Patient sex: M
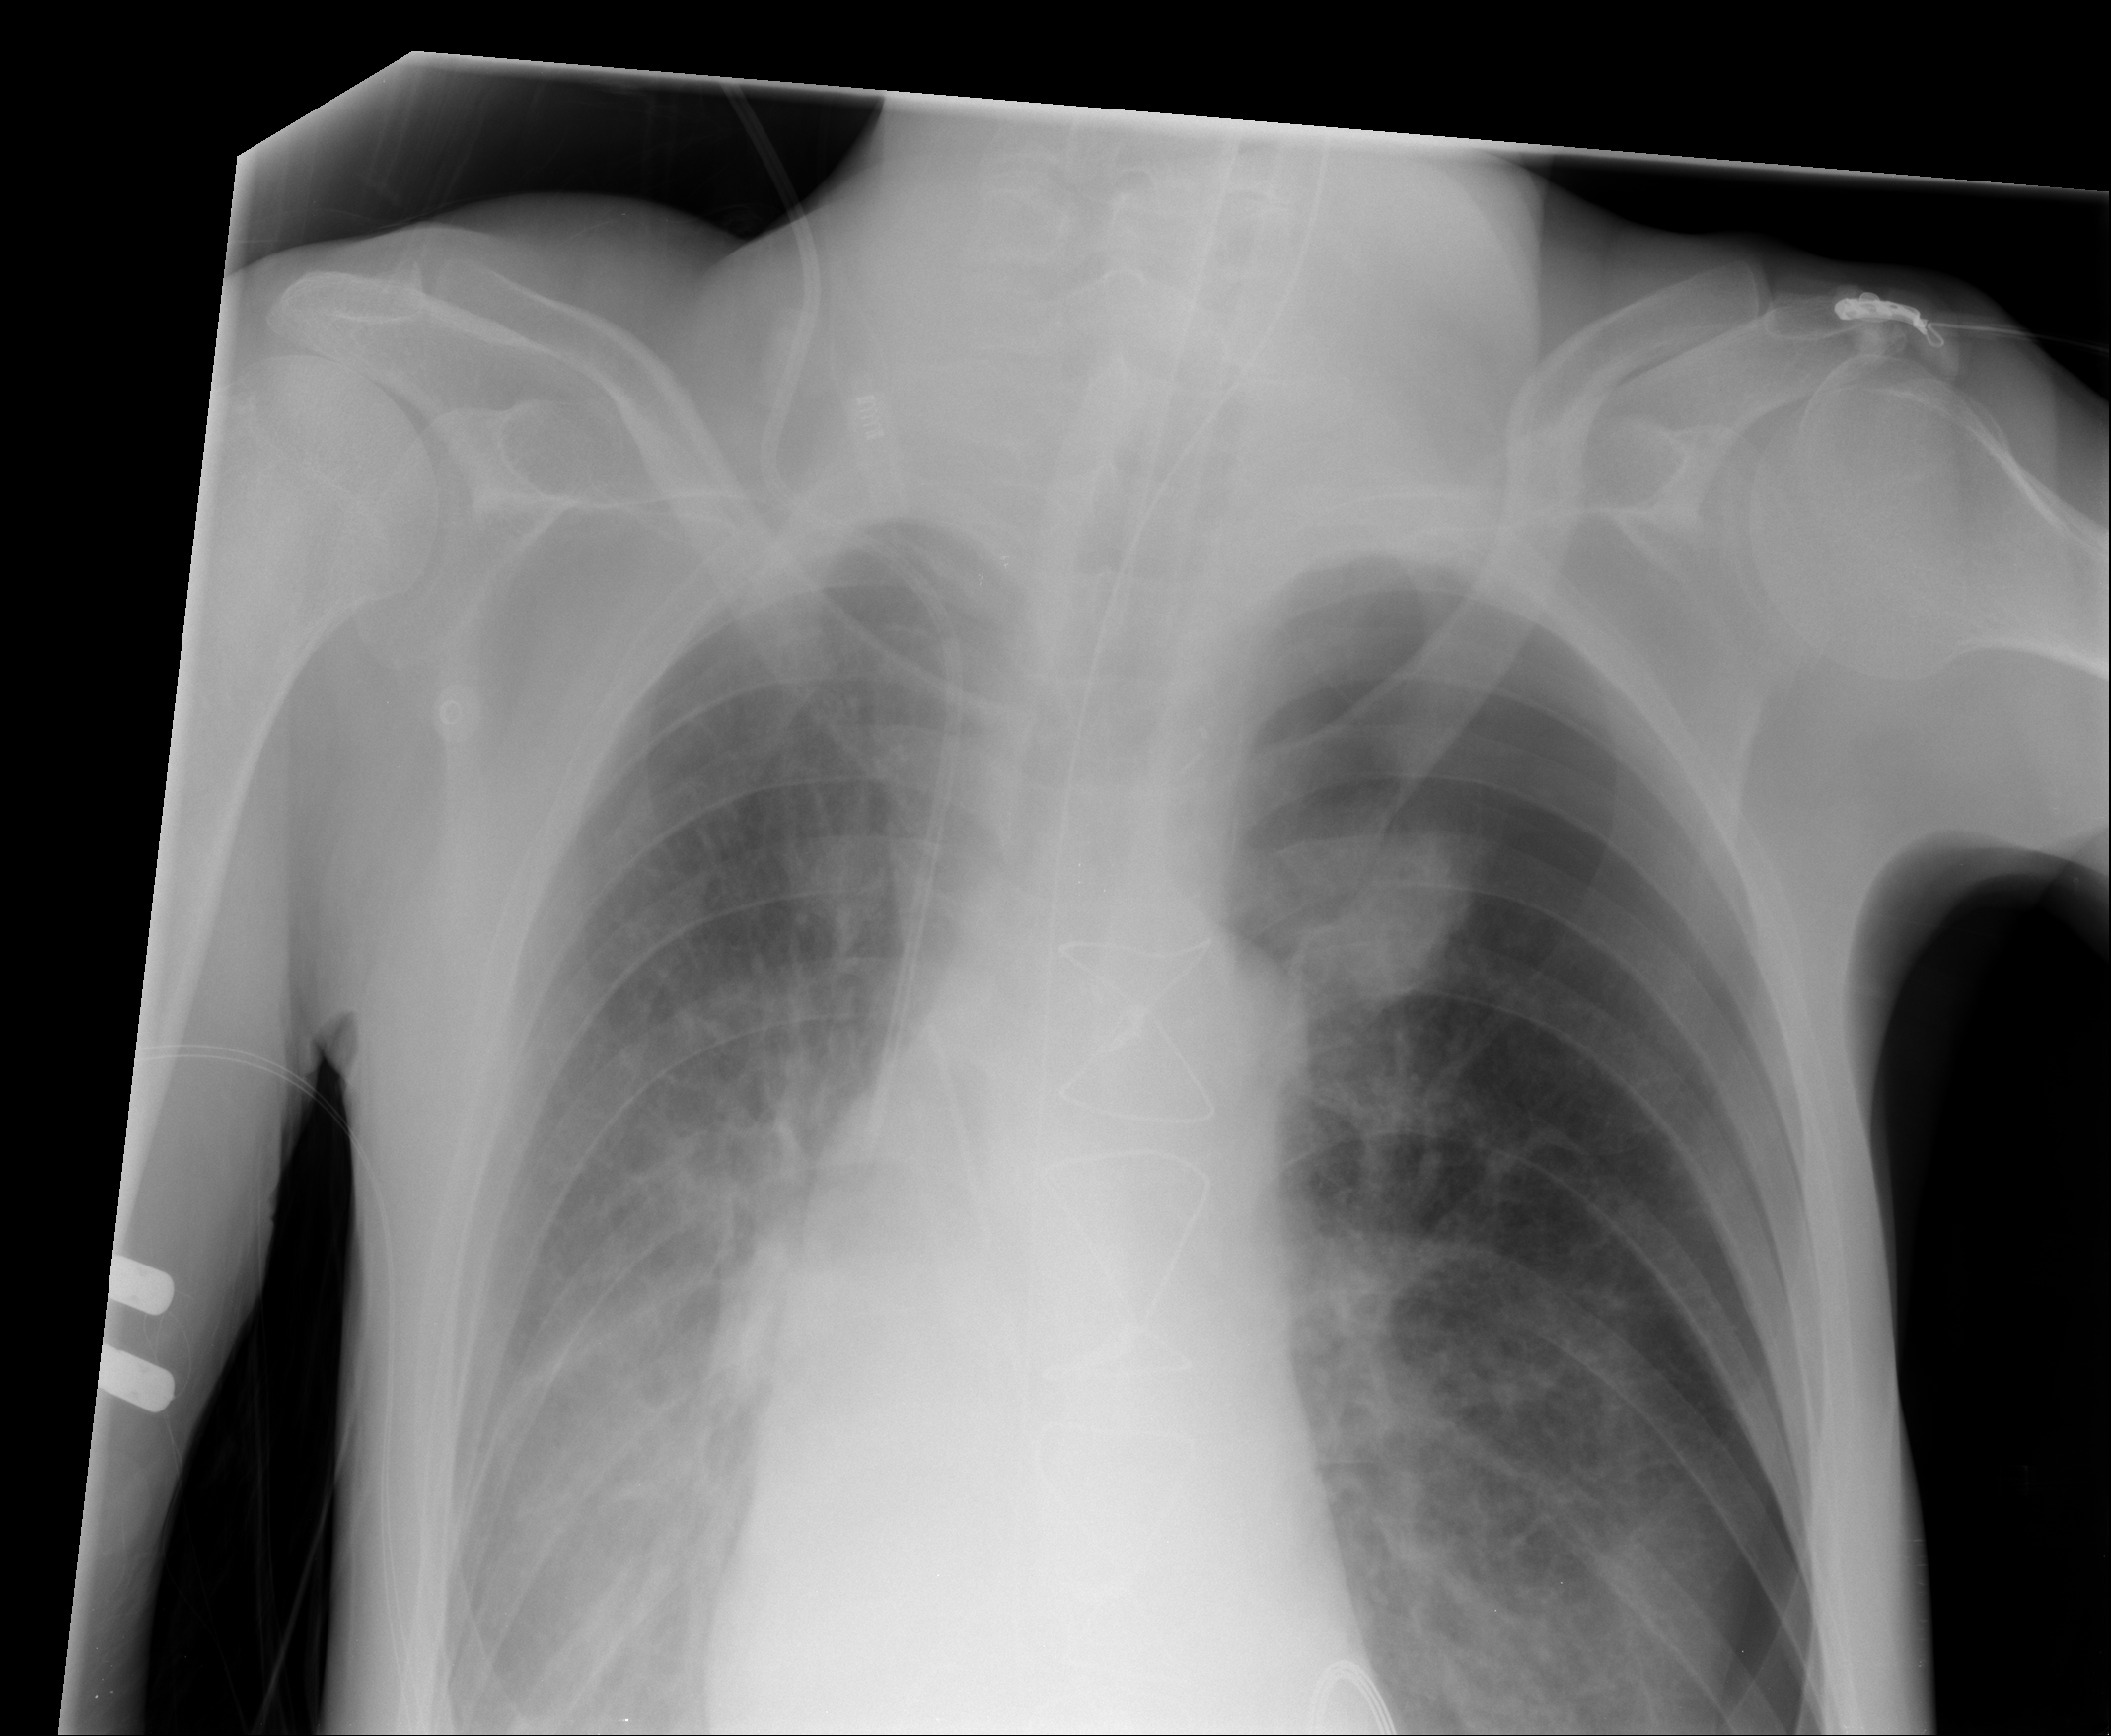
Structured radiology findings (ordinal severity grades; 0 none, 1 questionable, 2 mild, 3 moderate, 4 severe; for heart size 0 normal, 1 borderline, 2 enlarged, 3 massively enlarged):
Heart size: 2
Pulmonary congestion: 2
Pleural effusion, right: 0
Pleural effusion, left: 0
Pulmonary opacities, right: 2
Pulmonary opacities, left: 1
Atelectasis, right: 2
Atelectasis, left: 2